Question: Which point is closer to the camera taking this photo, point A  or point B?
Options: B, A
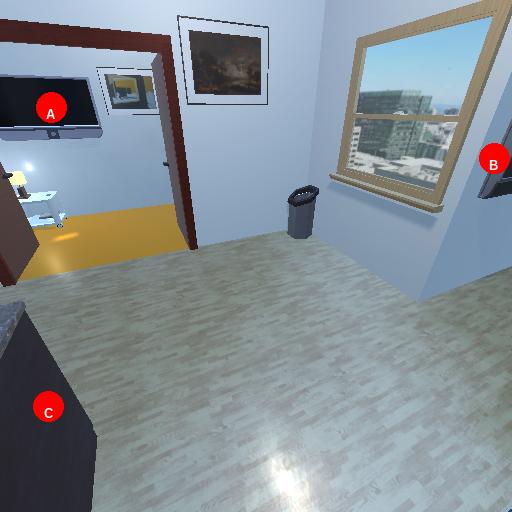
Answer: B